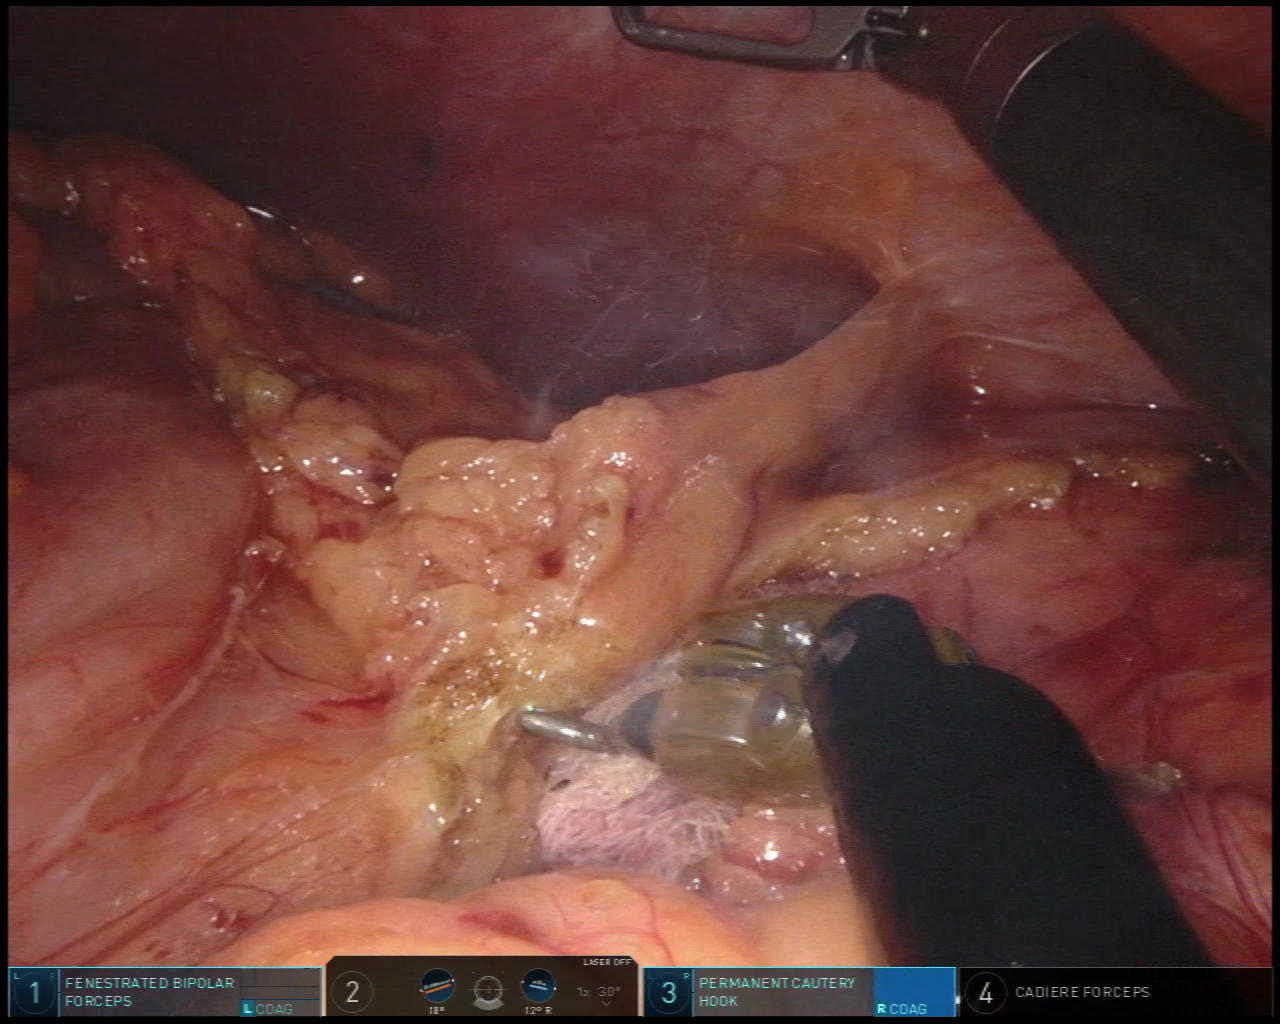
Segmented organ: spleen
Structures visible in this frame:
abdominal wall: yes
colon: yes
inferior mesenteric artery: no
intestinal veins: no
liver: no
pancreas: no
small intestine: no
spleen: yes
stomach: no
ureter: no
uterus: no
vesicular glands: no